Question: Project Master

In MS Excel using VBA, I would like some help on conditional copying between worksheets within the same workbook. As per the attached image, I have a master list of projects on the worksheet "Master". For all the projects that have a "yes" in column I (Defect), I would like to copy the values in columns A (Works Package Issue Date), B (Project No.), E (City) and H (Contract Value) to another worksheet "Defects", within the same workbook.
Can you please provide a coding which could:
a) collapse all the rows so there is no blank rows in "Defects" worksheet; and
b) leave all the rows so if the "Defect" column has a "No", the relevant row from the "Master" worksheet is copied as a blank row in the "Defect" worksheet,
if possible.
Please help me with the coding - I have very basic knowledge of macros, and in a process of learning how to code.
Thanks & Regards, CK
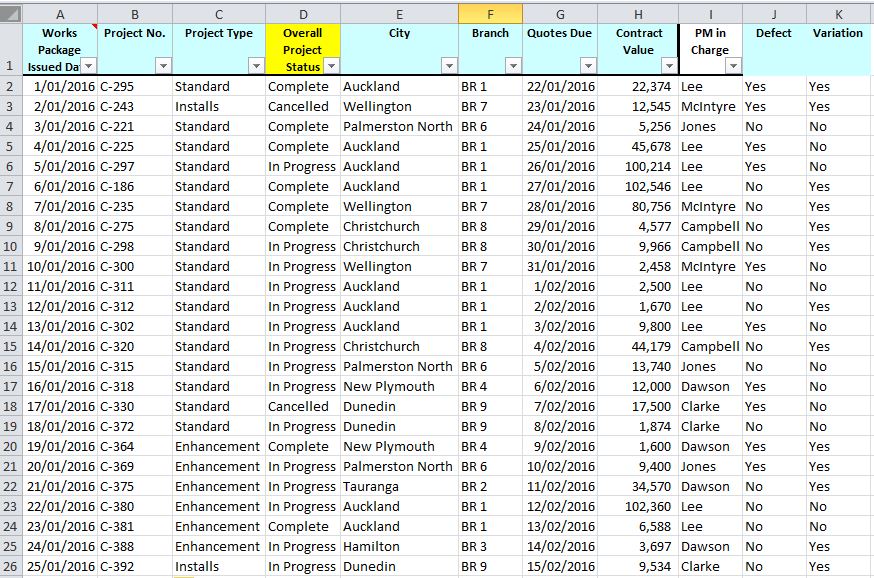
Answer: '''
Sub CopyValues()
'Declare variables
'Declare sheet variables
Dim Masterws as Worksheet
Dim Defectws as worksheet
'Declare counter variables
Dim I as Integer
Dim n as Integer
'Set value of sheet variables
Set Masterws=ThisWorkbook.Sheets("Master")
Set Defectws=ThisWorkbook.Sheets("Defects")
'Set value of counter to track first available row on Defects sheet
n=1
'Start a For loop to check each row on Master sheet, starting with row 2
For I = 2 to WorksheetFunction.CountA(Masterws.Columns.EntireColumn(1))
'If the cells in row I, column I have a value of, "Yes," then execute some code. If not, continue on.
If Cells(I, "I").value= "Yes" Then
'Set the value of cells in row n of the Defects sheet to the corresponding values of row I in the Master sheet. If n is replaced with I, then the value of cells in row I on Defects will be set to the values of Row I on Master, leaving blank rows where no, "Yes," was found because no copying took place.
Defectws.Cells(n,"A").Value=Masterws.cells(I,"A")
Defectws.Cells(n,"B").Value=Masterws.cells(I,"B")
Defectws.Cells(n,"C").Value=Masterws.cells(I,"E")
Defectws.Cells(n,"D").Value=Masterws.cells(I,"H")
'Add 1 to the n counter. The next time a row is found in the Master sheet with, "Yes," it will be written to the next available row down on the Defects sheet.
n=n+1
End If
'End of the For loop. Move on to the next row on Master sheet
Next
End Sub
'''